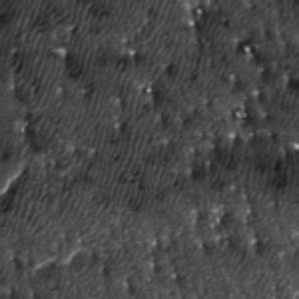
Label: frost